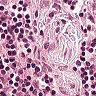
Metastatic tissue present: no